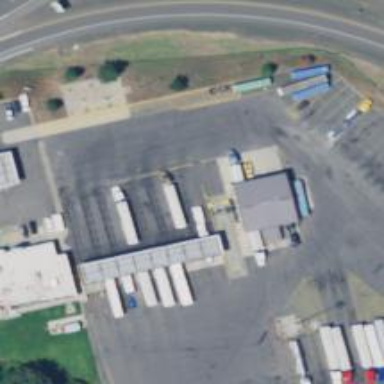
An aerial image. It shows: Weighbridge facility.